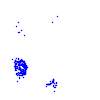
Particle: electron